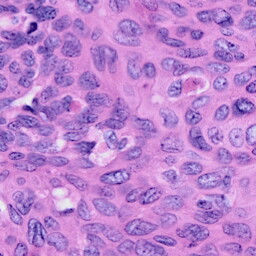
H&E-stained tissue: Cervix